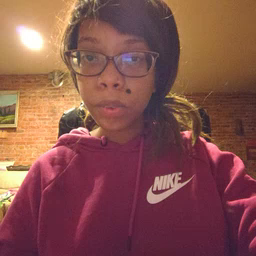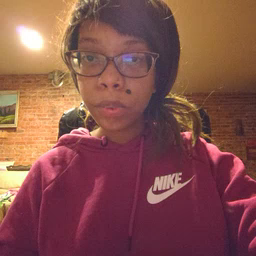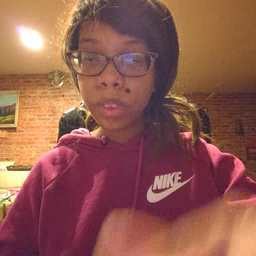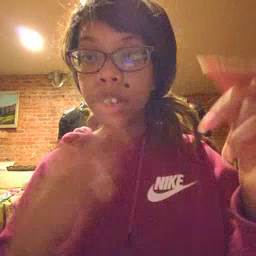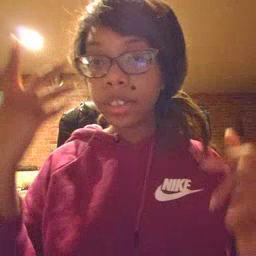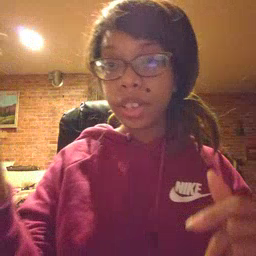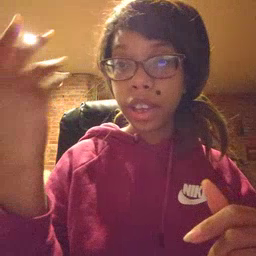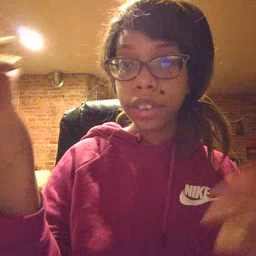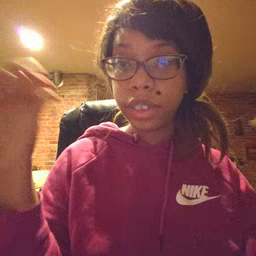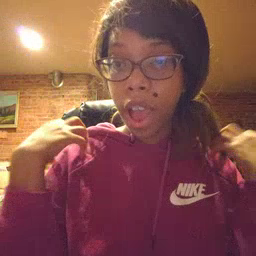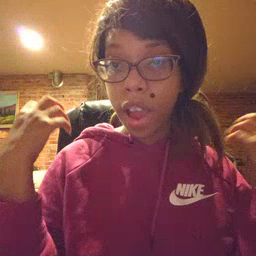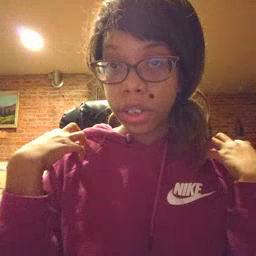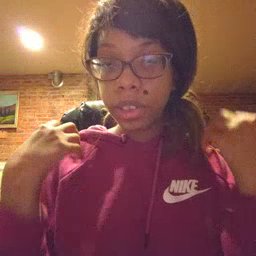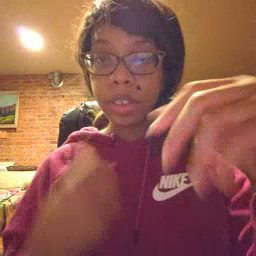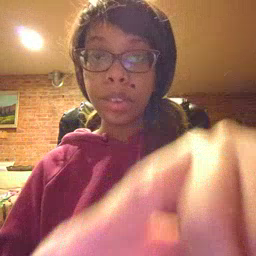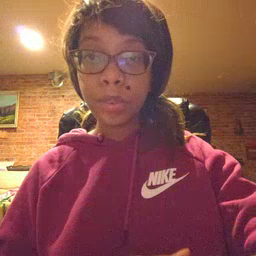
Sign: nap